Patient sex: M
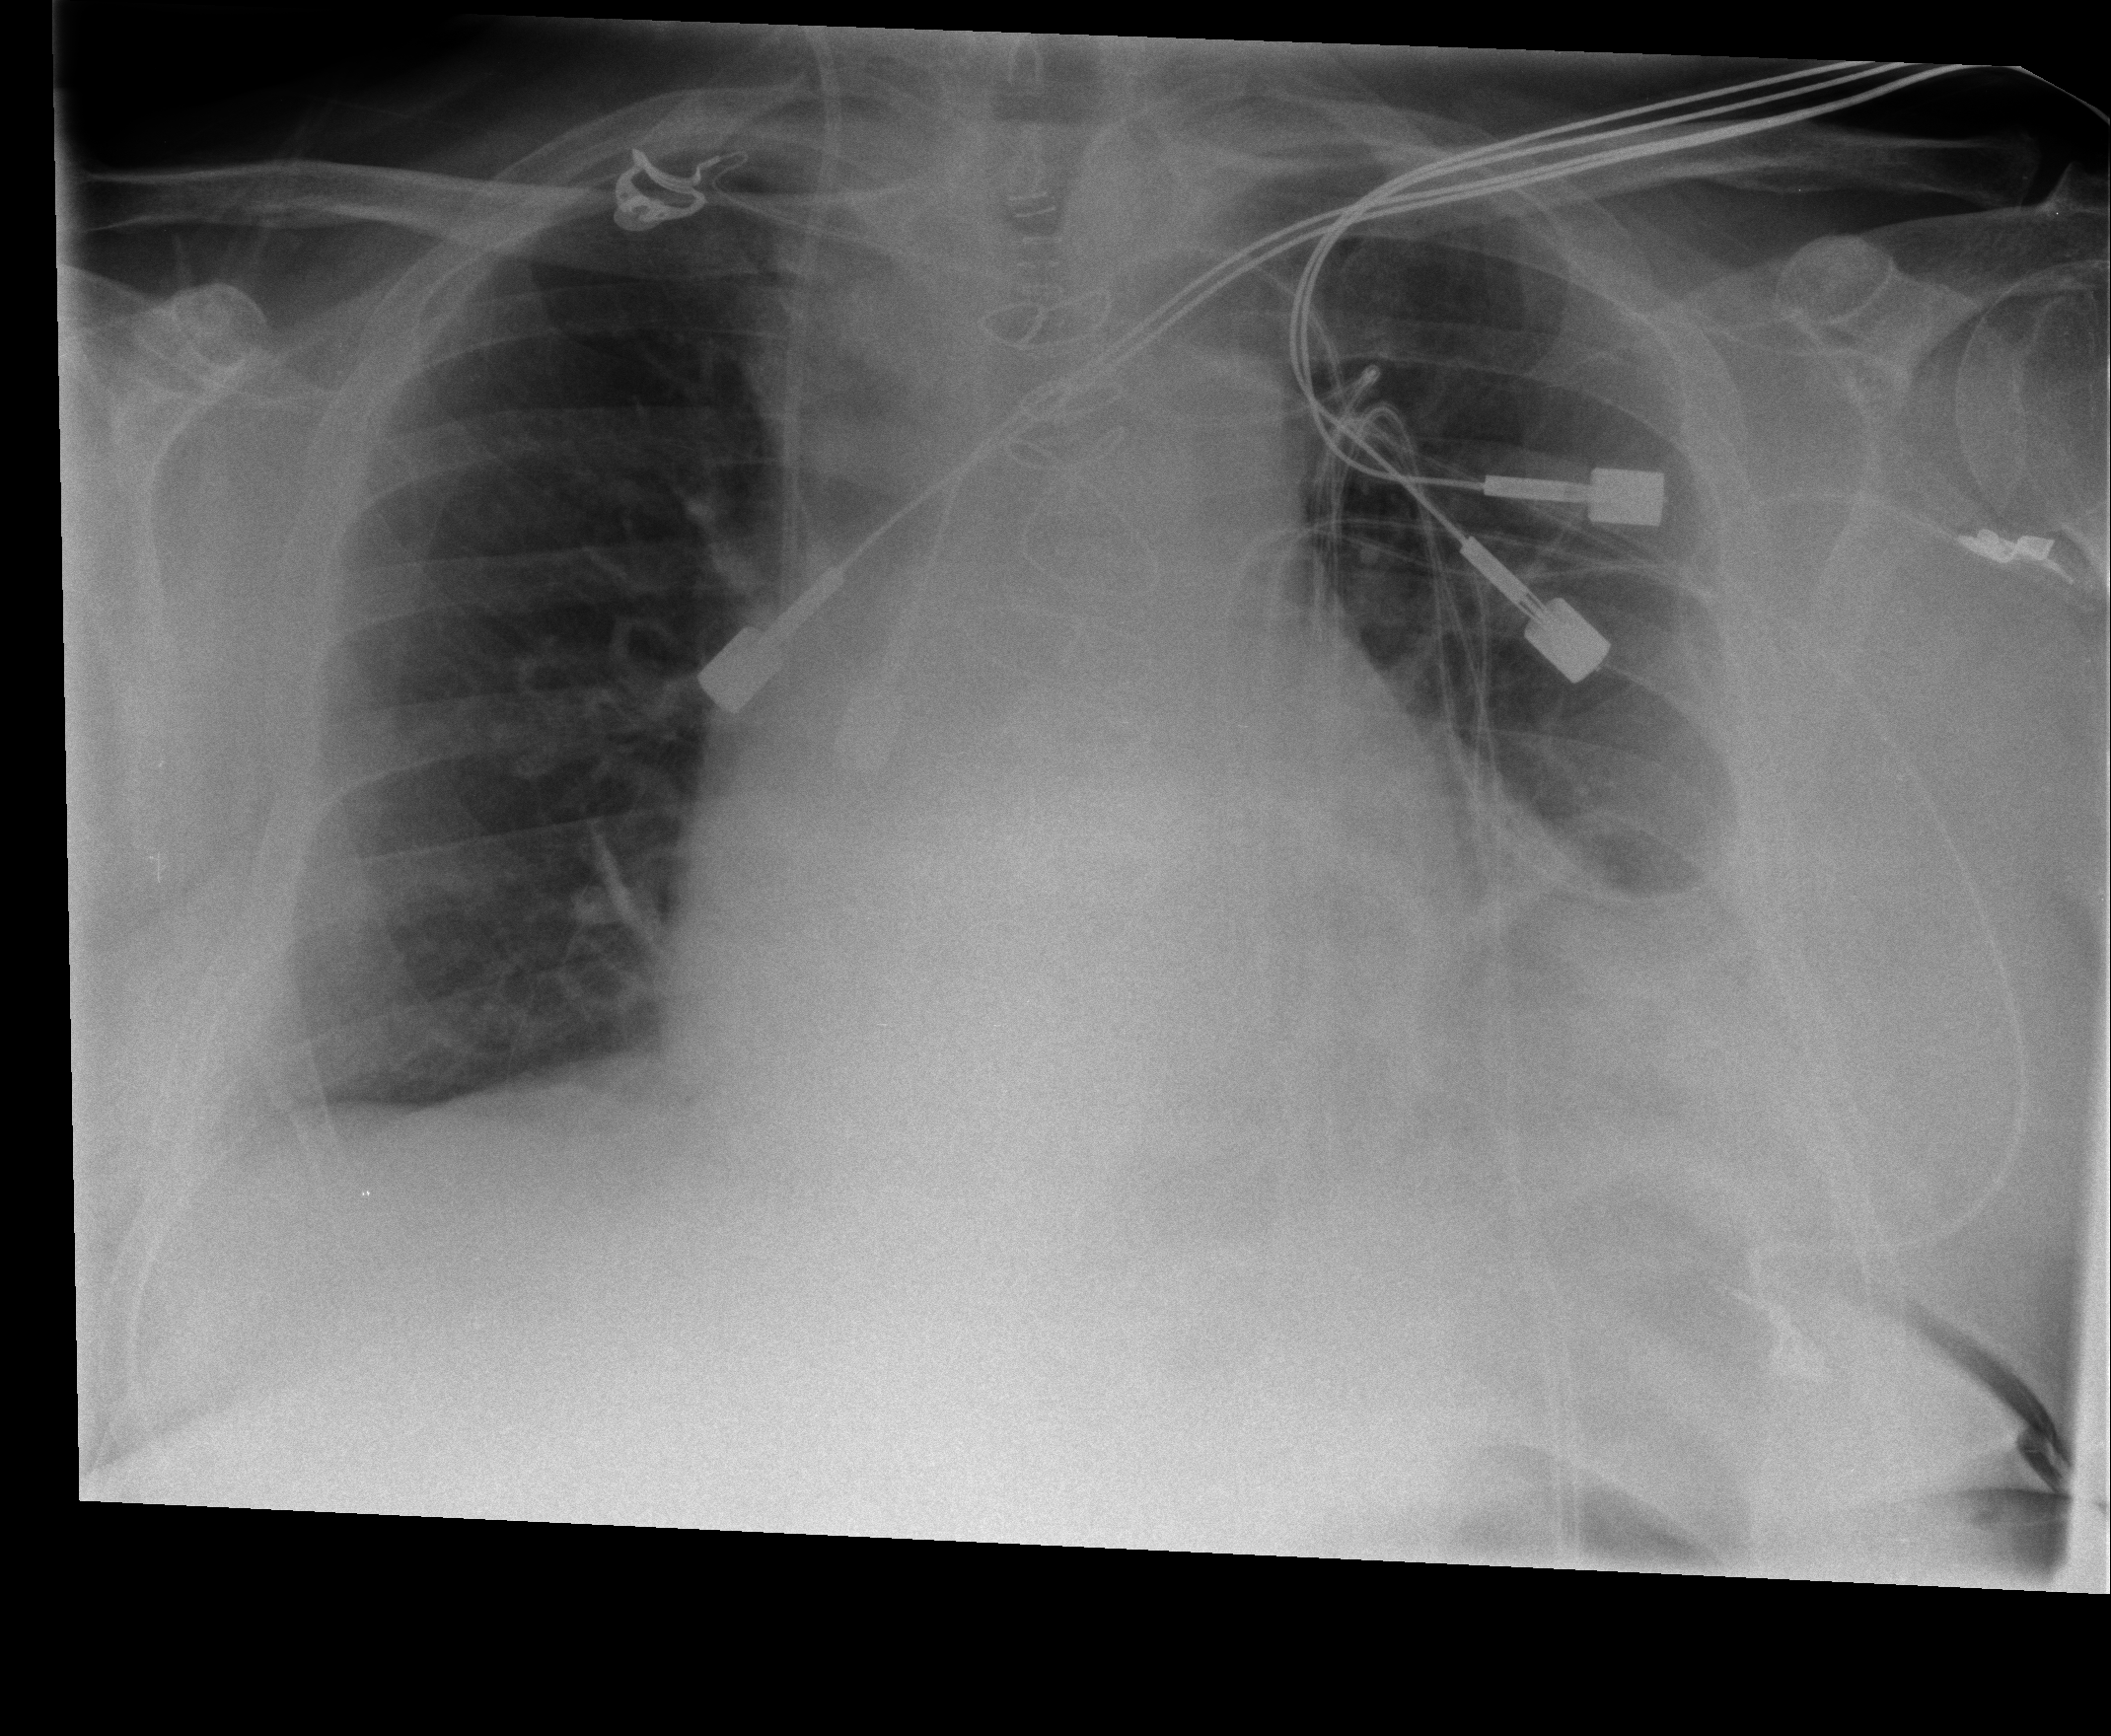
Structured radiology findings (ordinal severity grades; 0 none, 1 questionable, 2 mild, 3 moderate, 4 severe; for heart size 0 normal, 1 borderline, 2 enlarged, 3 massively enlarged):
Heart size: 2
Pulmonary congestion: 2
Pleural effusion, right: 0
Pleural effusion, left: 2
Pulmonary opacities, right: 0
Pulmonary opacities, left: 0
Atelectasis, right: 1
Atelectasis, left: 2